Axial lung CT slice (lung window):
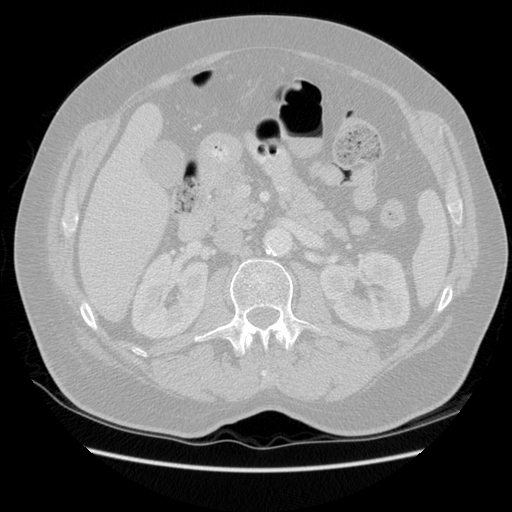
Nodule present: no